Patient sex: F
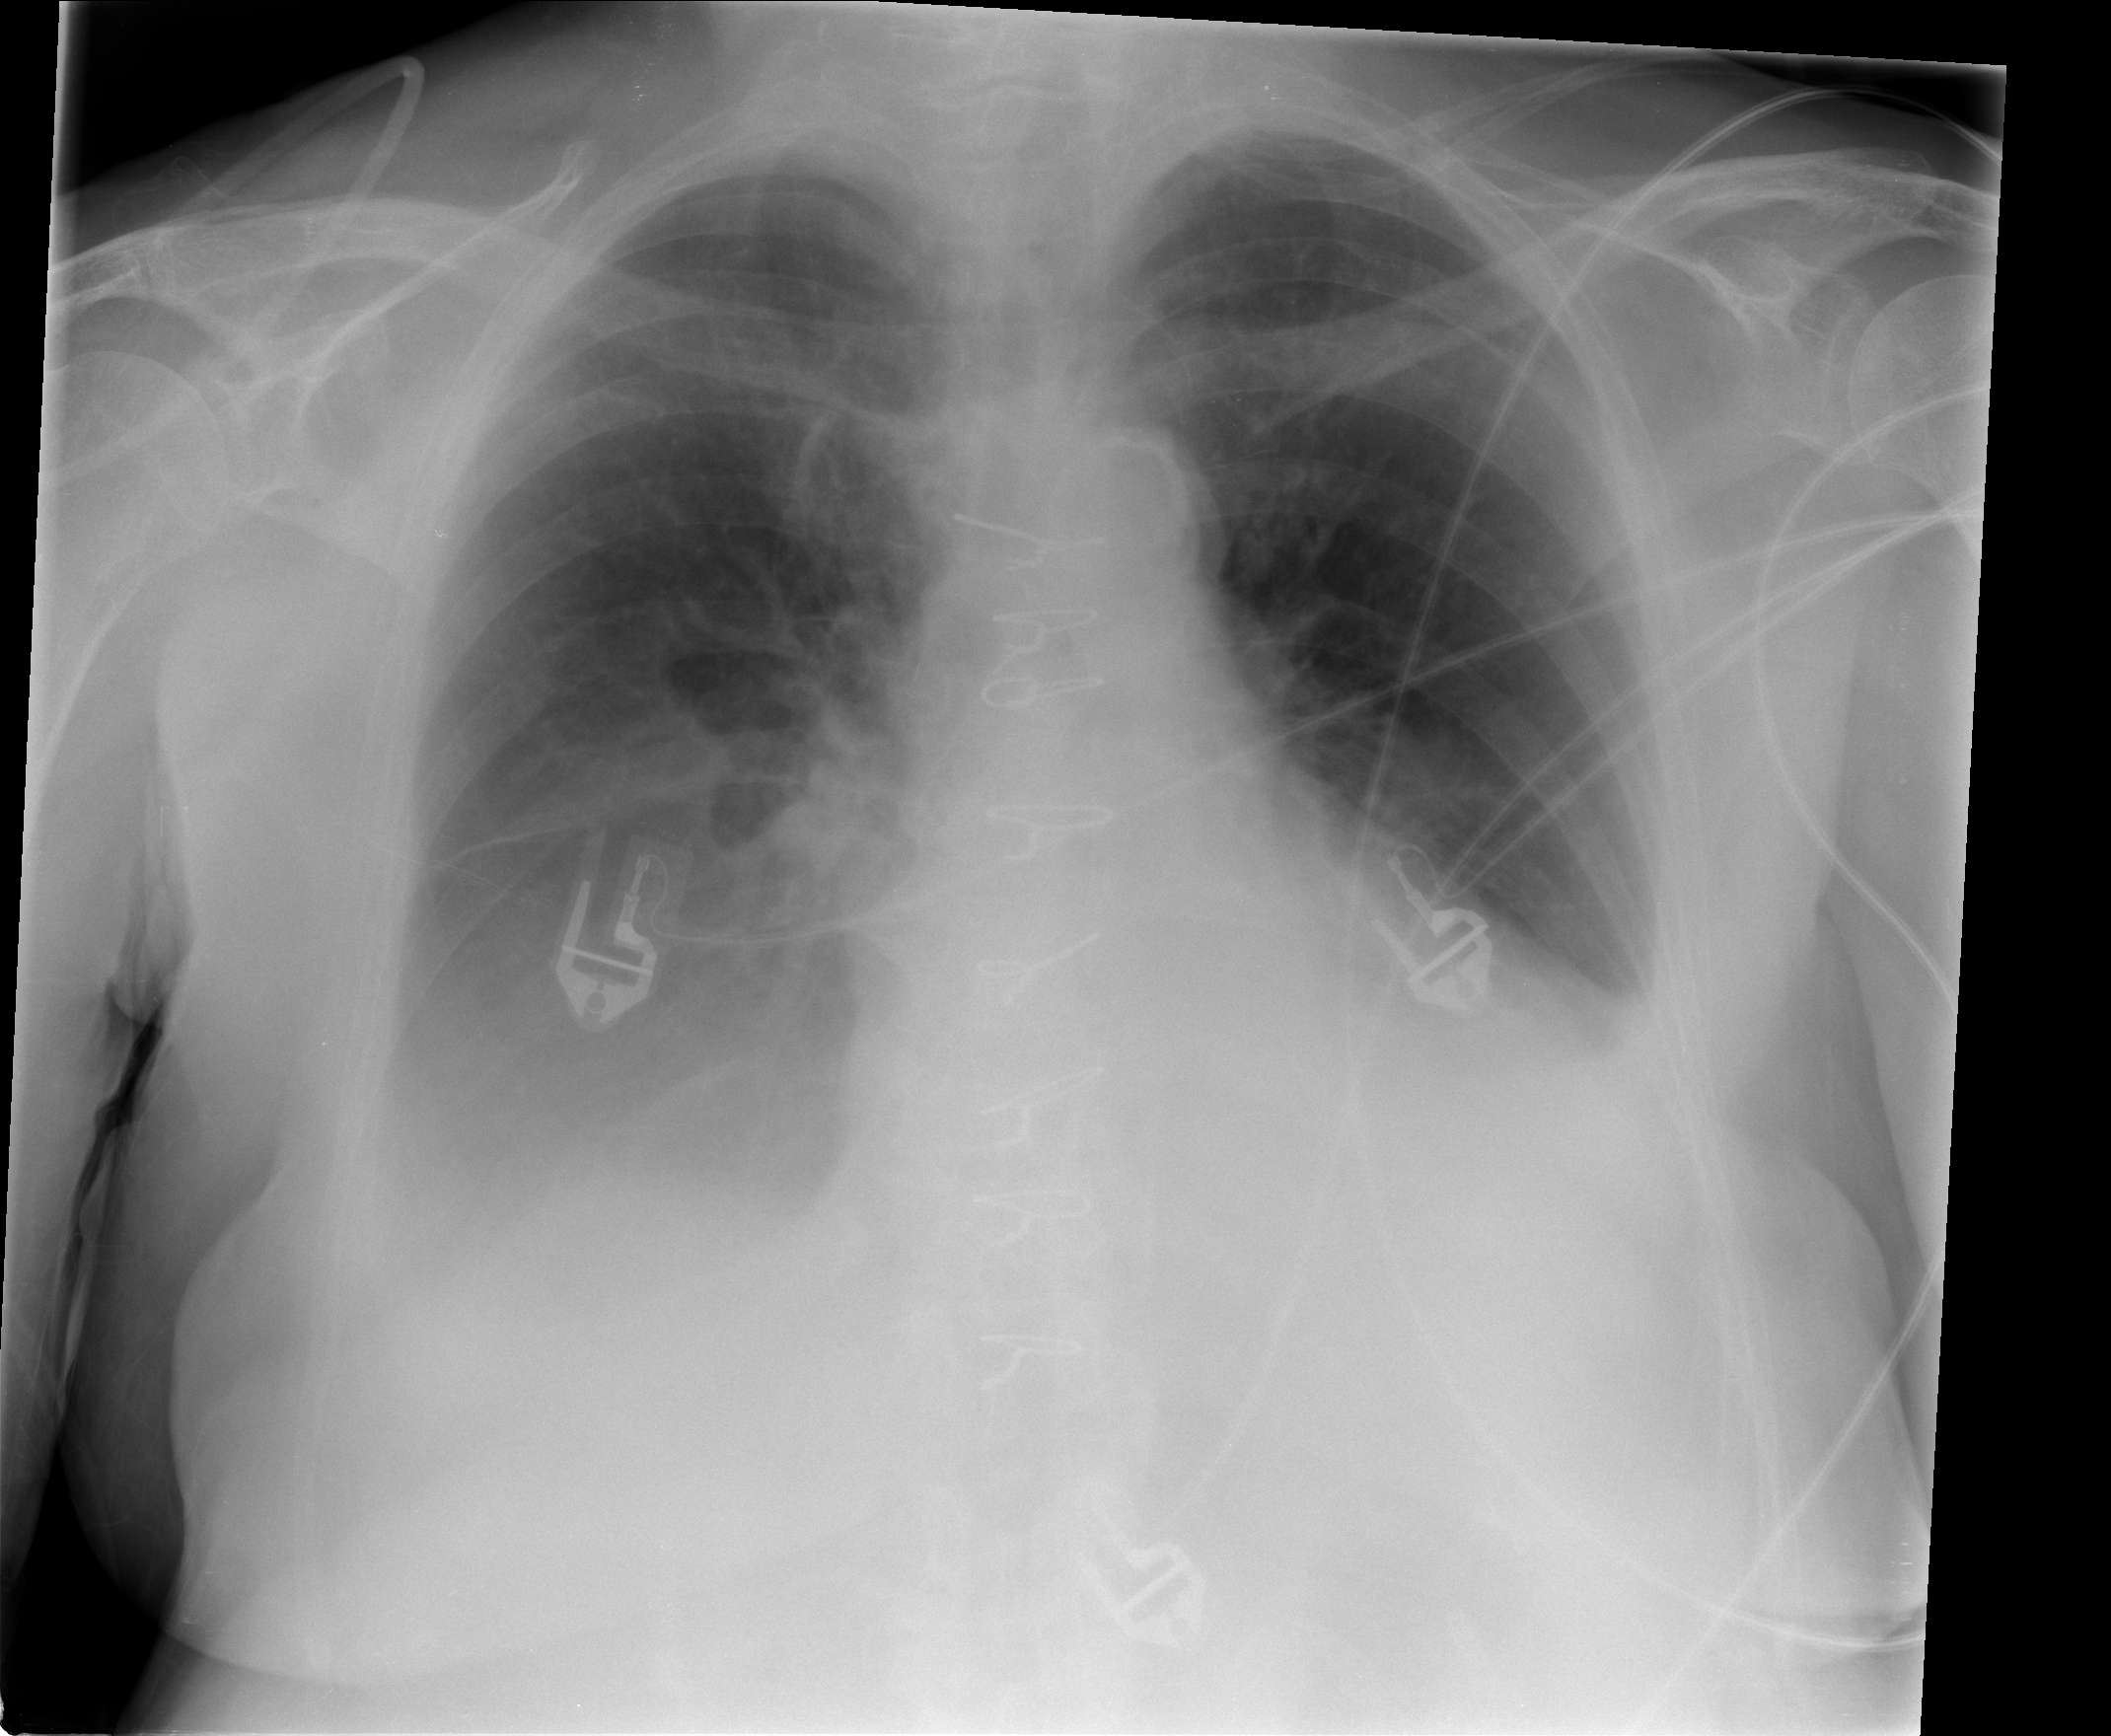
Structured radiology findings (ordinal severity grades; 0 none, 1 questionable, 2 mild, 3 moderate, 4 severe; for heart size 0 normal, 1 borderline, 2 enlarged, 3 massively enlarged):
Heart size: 2
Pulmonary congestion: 1
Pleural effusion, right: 3
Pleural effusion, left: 2
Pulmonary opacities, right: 0
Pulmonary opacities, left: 0
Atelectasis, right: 3
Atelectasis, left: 2